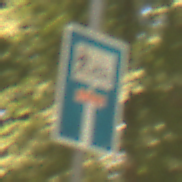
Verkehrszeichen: SackgasseRadverkehrFussgaengerDurchlaessig
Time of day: Midday
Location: Outdoor (Nature)
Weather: PartlyCloudy
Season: NotSpecified
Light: Natural